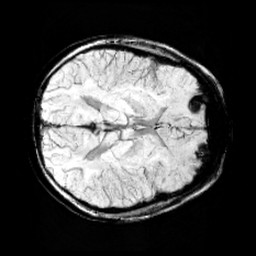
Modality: minIP
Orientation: axial
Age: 11
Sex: female
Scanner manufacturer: siemens
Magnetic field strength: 3 T
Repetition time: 0.027 s
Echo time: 0.02 s